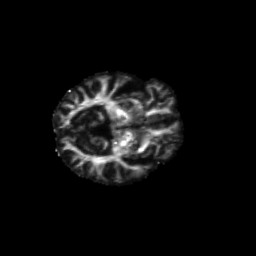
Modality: FA
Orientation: axial
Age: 71
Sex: female
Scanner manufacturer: siemens
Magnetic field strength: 3 T
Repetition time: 4.71 s
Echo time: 0.0906 s